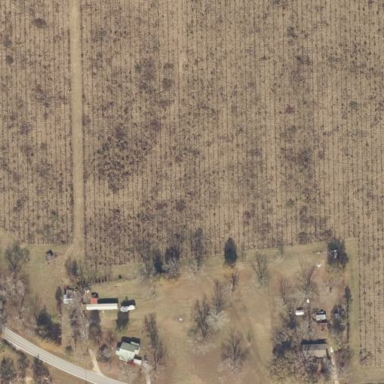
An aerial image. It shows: Orchard with broadleaved deciduous trees.